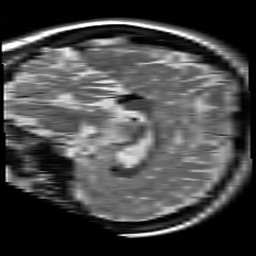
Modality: T2w
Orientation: sagittal
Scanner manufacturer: siemens
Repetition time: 3.9 s
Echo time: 0.076 s